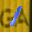
Label: 1